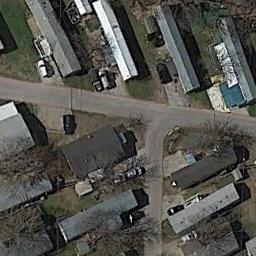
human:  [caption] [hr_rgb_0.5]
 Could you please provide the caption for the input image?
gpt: There are many buildings in the mobile home park .

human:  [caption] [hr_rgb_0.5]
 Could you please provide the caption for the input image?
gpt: Behind the mobile homes park is a wood .

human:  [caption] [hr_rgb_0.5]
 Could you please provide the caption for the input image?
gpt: The mobile home park has some mobile homes and some cars parked next to mobile homes .

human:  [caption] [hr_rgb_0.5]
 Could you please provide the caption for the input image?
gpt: The mobile home park is on the bare land next to the road .

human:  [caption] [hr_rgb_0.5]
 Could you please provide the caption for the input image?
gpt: There are some buildings and withered trees in the mobile home park .